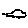
Label: car